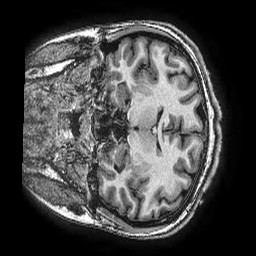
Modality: T1w
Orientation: coronal
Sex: female
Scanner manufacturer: ge
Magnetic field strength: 3 T
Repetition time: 0.0077 s
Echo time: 0.003436 s